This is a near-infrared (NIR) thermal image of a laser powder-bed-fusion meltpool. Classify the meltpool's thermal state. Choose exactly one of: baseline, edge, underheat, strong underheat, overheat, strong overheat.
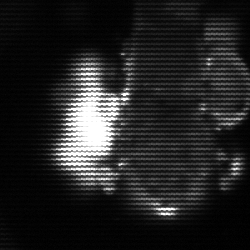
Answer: strong underheat